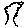
Label: tree